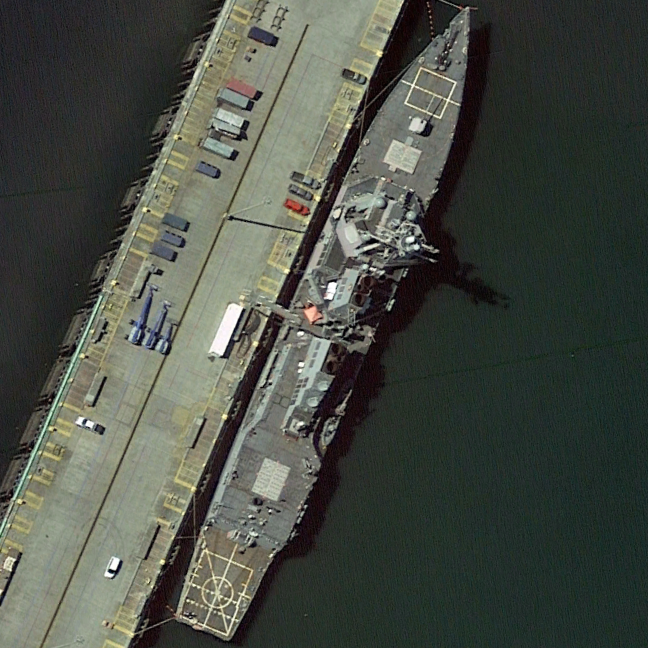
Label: destroyer